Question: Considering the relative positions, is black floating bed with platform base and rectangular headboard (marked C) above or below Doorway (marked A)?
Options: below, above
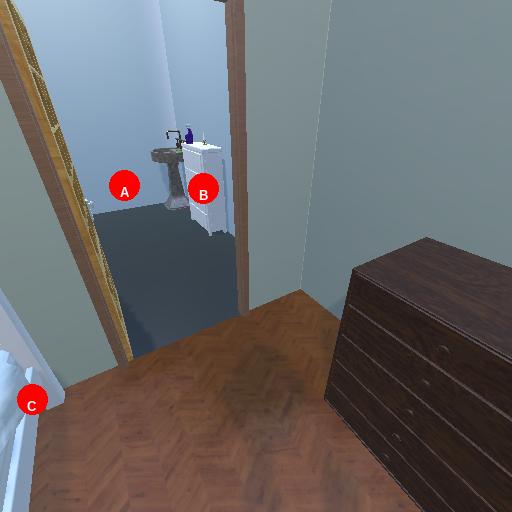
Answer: below